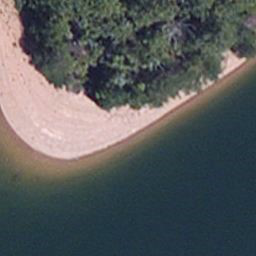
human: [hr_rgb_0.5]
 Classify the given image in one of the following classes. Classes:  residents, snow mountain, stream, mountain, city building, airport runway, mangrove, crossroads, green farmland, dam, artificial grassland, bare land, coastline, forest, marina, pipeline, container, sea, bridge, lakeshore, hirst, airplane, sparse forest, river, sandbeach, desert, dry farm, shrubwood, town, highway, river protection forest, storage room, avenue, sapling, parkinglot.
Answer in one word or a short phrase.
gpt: lakeshore